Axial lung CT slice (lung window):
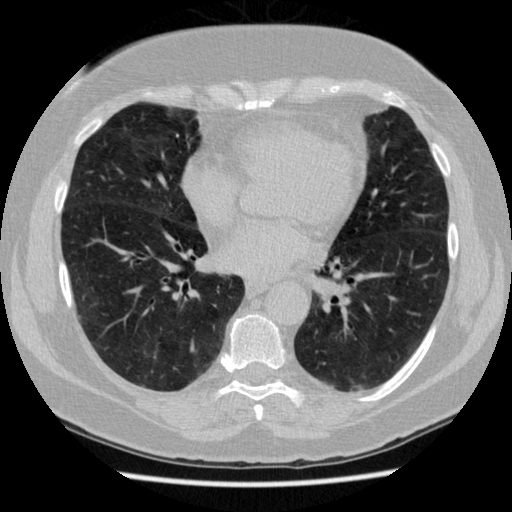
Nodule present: no